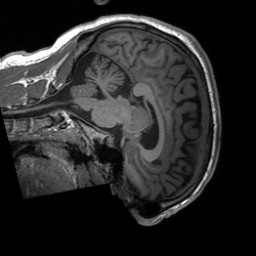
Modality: T1w
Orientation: sagittal
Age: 23
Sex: male
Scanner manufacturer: siemens
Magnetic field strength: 3 T
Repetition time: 2.3 s
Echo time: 0.00227 s